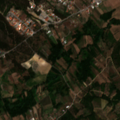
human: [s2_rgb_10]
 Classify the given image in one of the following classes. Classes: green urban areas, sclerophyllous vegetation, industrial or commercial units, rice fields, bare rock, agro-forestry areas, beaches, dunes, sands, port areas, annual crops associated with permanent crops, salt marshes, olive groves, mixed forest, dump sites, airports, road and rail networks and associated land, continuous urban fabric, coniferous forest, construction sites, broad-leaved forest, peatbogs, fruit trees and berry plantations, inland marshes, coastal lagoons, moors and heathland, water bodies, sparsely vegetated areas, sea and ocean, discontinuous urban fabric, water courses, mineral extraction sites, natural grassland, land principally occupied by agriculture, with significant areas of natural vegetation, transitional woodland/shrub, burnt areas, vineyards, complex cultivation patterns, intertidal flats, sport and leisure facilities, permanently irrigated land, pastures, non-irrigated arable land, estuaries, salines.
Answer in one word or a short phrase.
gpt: discontinuous urban fabric, olive groves, complex cultivation patterns, land principally occupied by agriculture, with significant areas of natural vegetation, mixed forest, transitional woodland/shrub